Question: I'm trying to upload a file to 'OneDrive' using 'BITS' protocol. The documentation describes a request to be like this:

The complete documentation page is here:<URL>
Actually it deals with uploading files by chunks but since a size of chunk must be not greater than 60 MB I'm trying to upload a small file as a single chunck. Here's my code:
'''
NSString *path = [[NSBundle mainBundle] pathForResource:@"download" ofType:@"jpeg"];
self.data = [NSData dataWithContentsOfFile:path];
NSString *boundary = @"---------------------------14737809831466499882746641449";
NSMutableData *body = [NSMutableData data];
[body appendData:[[NSString stringWithFormat:@"--%@
", boundary] dataUsingEncoding:NSUTF8StringEncoding]];
[body appendData:[[NSString stringWithFormat:@"Content-Disposition: attachment; name="image"; filename="image.jpg"
"] dataUsingEncoding:NSUTF8StringEncoding]];
[body appendData:[@"Content-Type: application/octet-stream
" dataUsingEncoding:NSUTF8StringEncoding]];
[body appendData:[NSData dataWithData:self.data]];
[body appendData:[@"
" dataUsingEncoding:NSUTF8StringEncoding]];
[body appendData:[[NSString stringWithFormat:@"--%@--
", boundary] dataUsingEncoding:NSUTF8StringEncoding]];
length = body.length;
NSMutableURLRequest *urlRequest = [NSMutableURLRequest requestWithURL:[NSURL URLWithString:self.urlString]];
urlRequest.HTTPMethod = @"POST";
[urlRequest setValue:@"BITS_POST" forHTTPHeaderField:@"X-Http-Method-Override"];
[urlRequest setValue:self.accessToken forHTTPHeaderField:@"Authorization"];
[urlRequest setValue:self.sessionId forHTTPHeaderField:@"BITS-Session-Id"];
[urlRequest setValue:@"Fragment" forHTTPHeaderField:@"BITS-Packet-Type"];
[urlRequest setValue:[NSString stringWithFormat:@"%d", length] forHTTPHeaderField:@"Content-Length"];
[urlRequest setValue:[NSString stringWithFormat:@"0-%d/%d", length - 1, length] forHTTPHeaderField:@"Content-Range"];
urlRequest.HTTPBody = body;
self.uploadConnection = [[NSURLConnection alloc] initWithRequest:urlRequest delegate:self startImmediately:YES];
'''
Whatever I try I receive 400 error and 'BadArgument' as 'X-ClientErrorCode'. Parameters 'self.accessToken' and 'self.sessionId' are valid, they are just received from the SDK. I have no idea what's wrong there. Can anyone please help me? What might I be doing wrong?
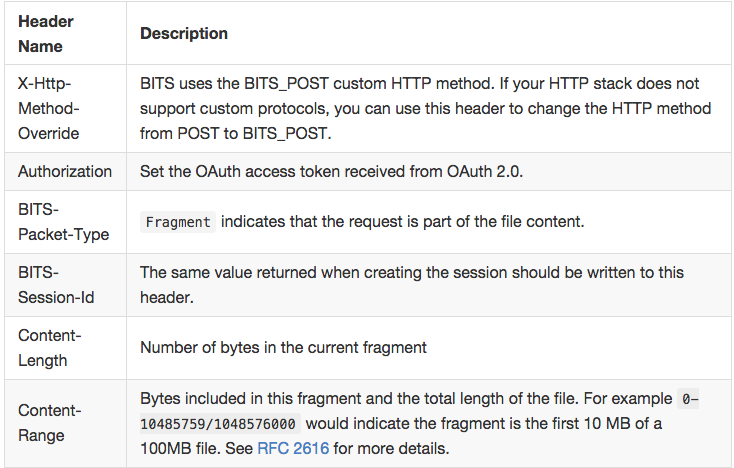
Answer: The issue was the "Content-Range" was incorrect - it needed to include "bytes" in front of the range.
It doesn't look like you're sending either the Create-Session request before the Fragment, nor the Close-Session request after the Fragment. You'll need to create the session before sending fragments even if you're only planning on sending a single one. If you know you'll only be sending a single fragment it's better to use a direct upload to avoid unnecessary round trips:
<URL>